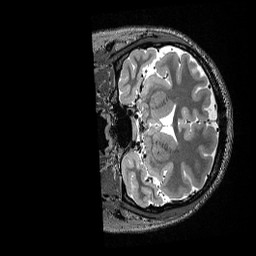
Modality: T2w
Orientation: coronal
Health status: healthy
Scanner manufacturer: siemens
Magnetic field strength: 3 T
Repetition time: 3.2 s
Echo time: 0.565 s